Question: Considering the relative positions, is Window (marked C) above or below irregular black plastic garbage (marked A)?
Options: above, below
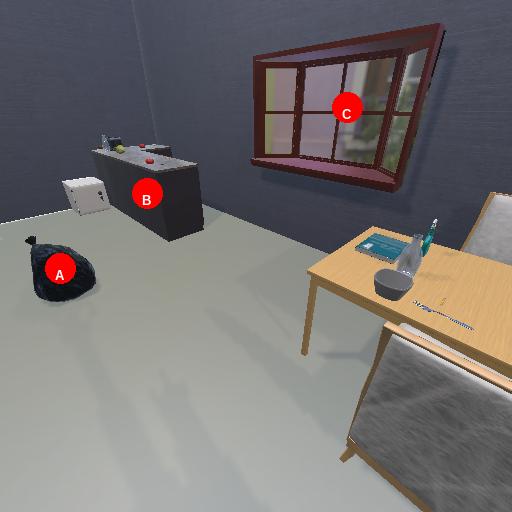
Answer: above